Question: ---
I am trying to make a grouped bar graph in R with percentages on the y-axis, but I want these percentages to be percentages of the variable grouped by, and not the variable on the x-axis. I explain further:
Using this code, I can make the following bar graph:
'''
ggplot(data=test, aes(cat1))+
geom_bar(aes(fill=as.factor(cat2), y = (..count..)/sum(..count..)), position="dodge") +
scale_y_continuous(labels=percent)
'''

This graph does not display the percentages that I want. Here the percentages are of the total. I also do not want a proportional stacked bar graph where the bar for each cat1 value is 100%. What I want is a grouped bar graph, where the 5 bars for each cat2 value add to 100%. So in the image linked above, I would want all the red bars to add to 100%, all the blue bars to add to 100%, and all the green bars to add to 100%. What I am trying to do is show what percent of each cat2 value is in each of the cat1 values.
I've searched all over and I've only been able to find how to get total percentages, or percentages for each value on the x-axis. Thank you in advance for any help you can offer.
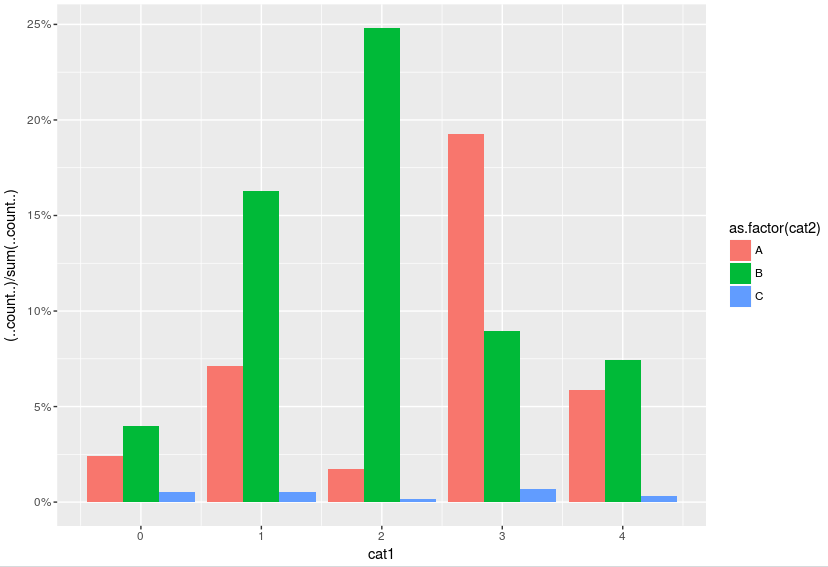
Answer: Here is an approach
First some data:
'''
set.seed(1)
df = data.frame(cat1 = sample(1:3, 300, c(0.2, 0.3, 0.5), replace = T),
cat2 = sample(1:3, 300, c(0.3, 0.3, 0.4), replace = T))
'''
your example graph with the generated data:
'''
ggplot(data=df, aes(cat1))+
geom_bar(aes(fill=as.factor(cat2), y = (..count..)/sum(..count..)), position="dodge") +
scale_y_continuous(labels=scales::percent_format())
'''
<URL>
grouped by fill:
'''
library(tidyverse)
df %>%
group_by(cat2, cat1) %>% #group by both variables
summarise(n = n()) %>% #count members per group
group_by(cat2) %>% #group just by the fill variable
mutate(y = n/sum(n)) %>% #percent of each cat1 n per cat2 group
ggplot()+
geom_col(aes(y=y, x = cat1, fill = as.factor(cat2)), position="dodge")+
scale_y_continuous(labels=scales::percent_format())
'''
<URL>